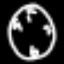
Label: clock